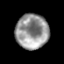
Tissue: prostate
Cell type: Epithelial cells
Senescence score: 0.3126
Nuclear area (px): 1120
Mean DAPI intensity: 149.574